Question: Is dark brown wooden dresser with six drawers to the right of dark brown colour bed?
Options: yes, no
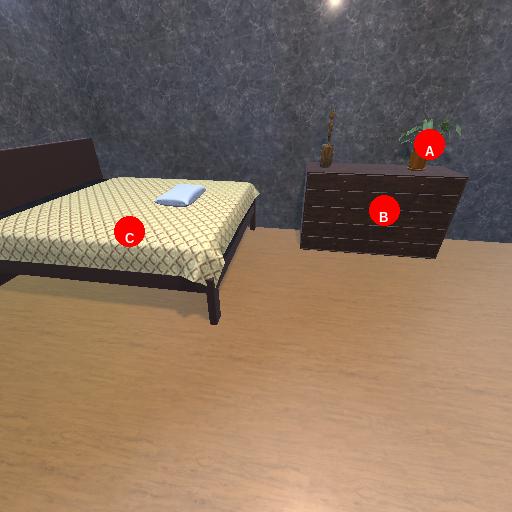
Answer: yes